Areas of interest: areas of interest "Sport and cultural"
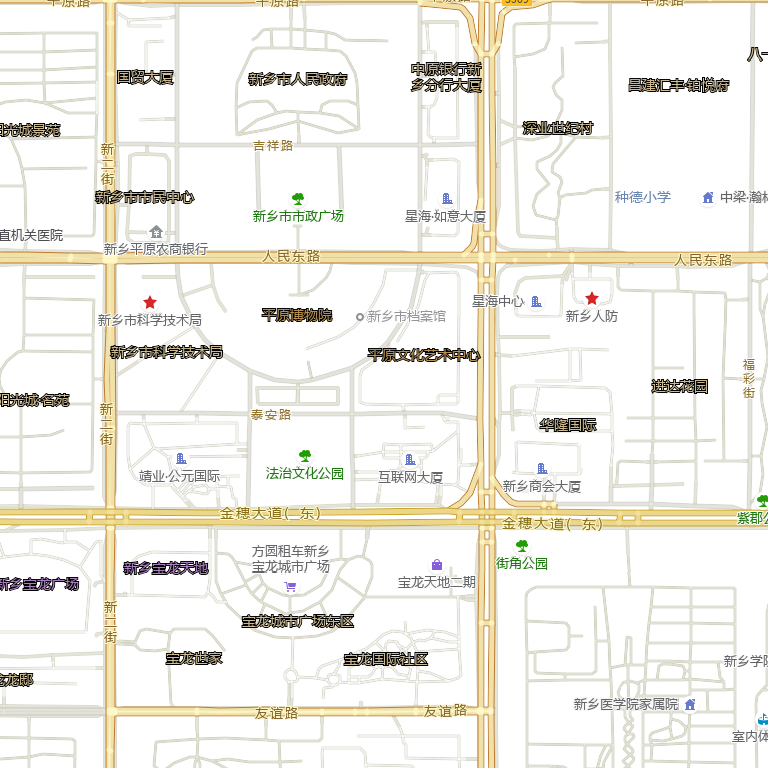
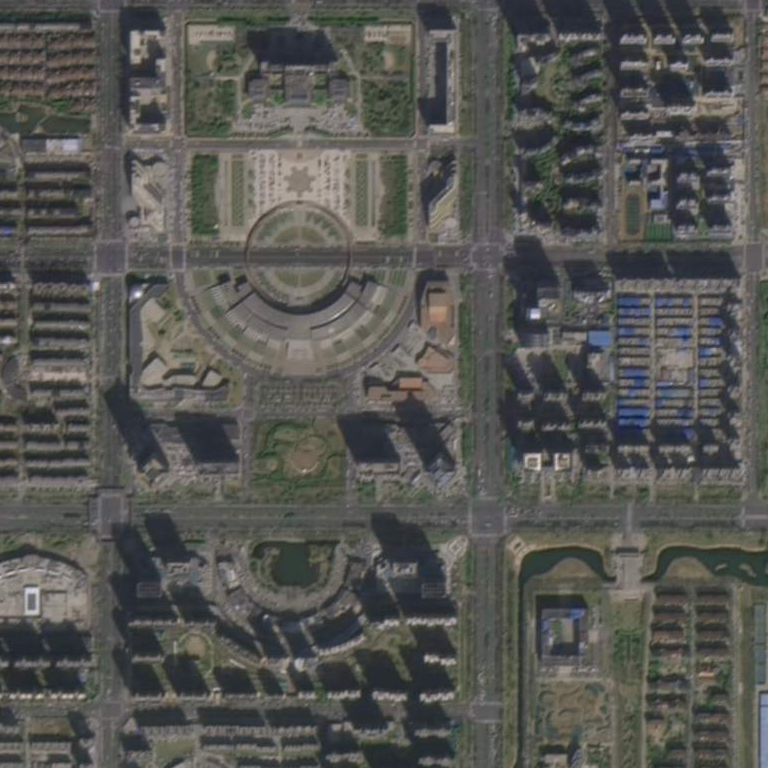